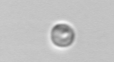
Label: nanoplankton_mix